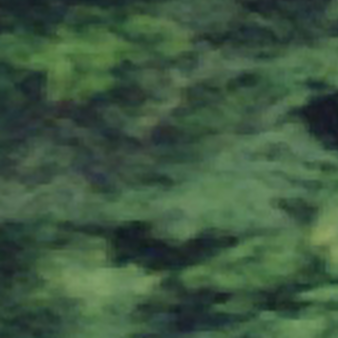
Label: other